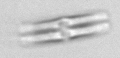
Label: pennate